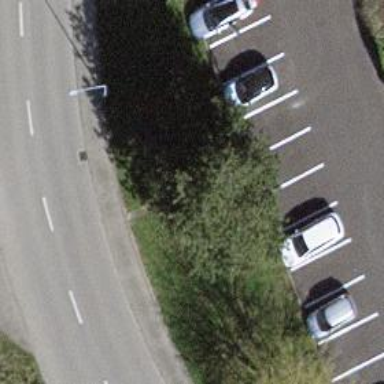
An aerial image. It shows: Street side parking area.